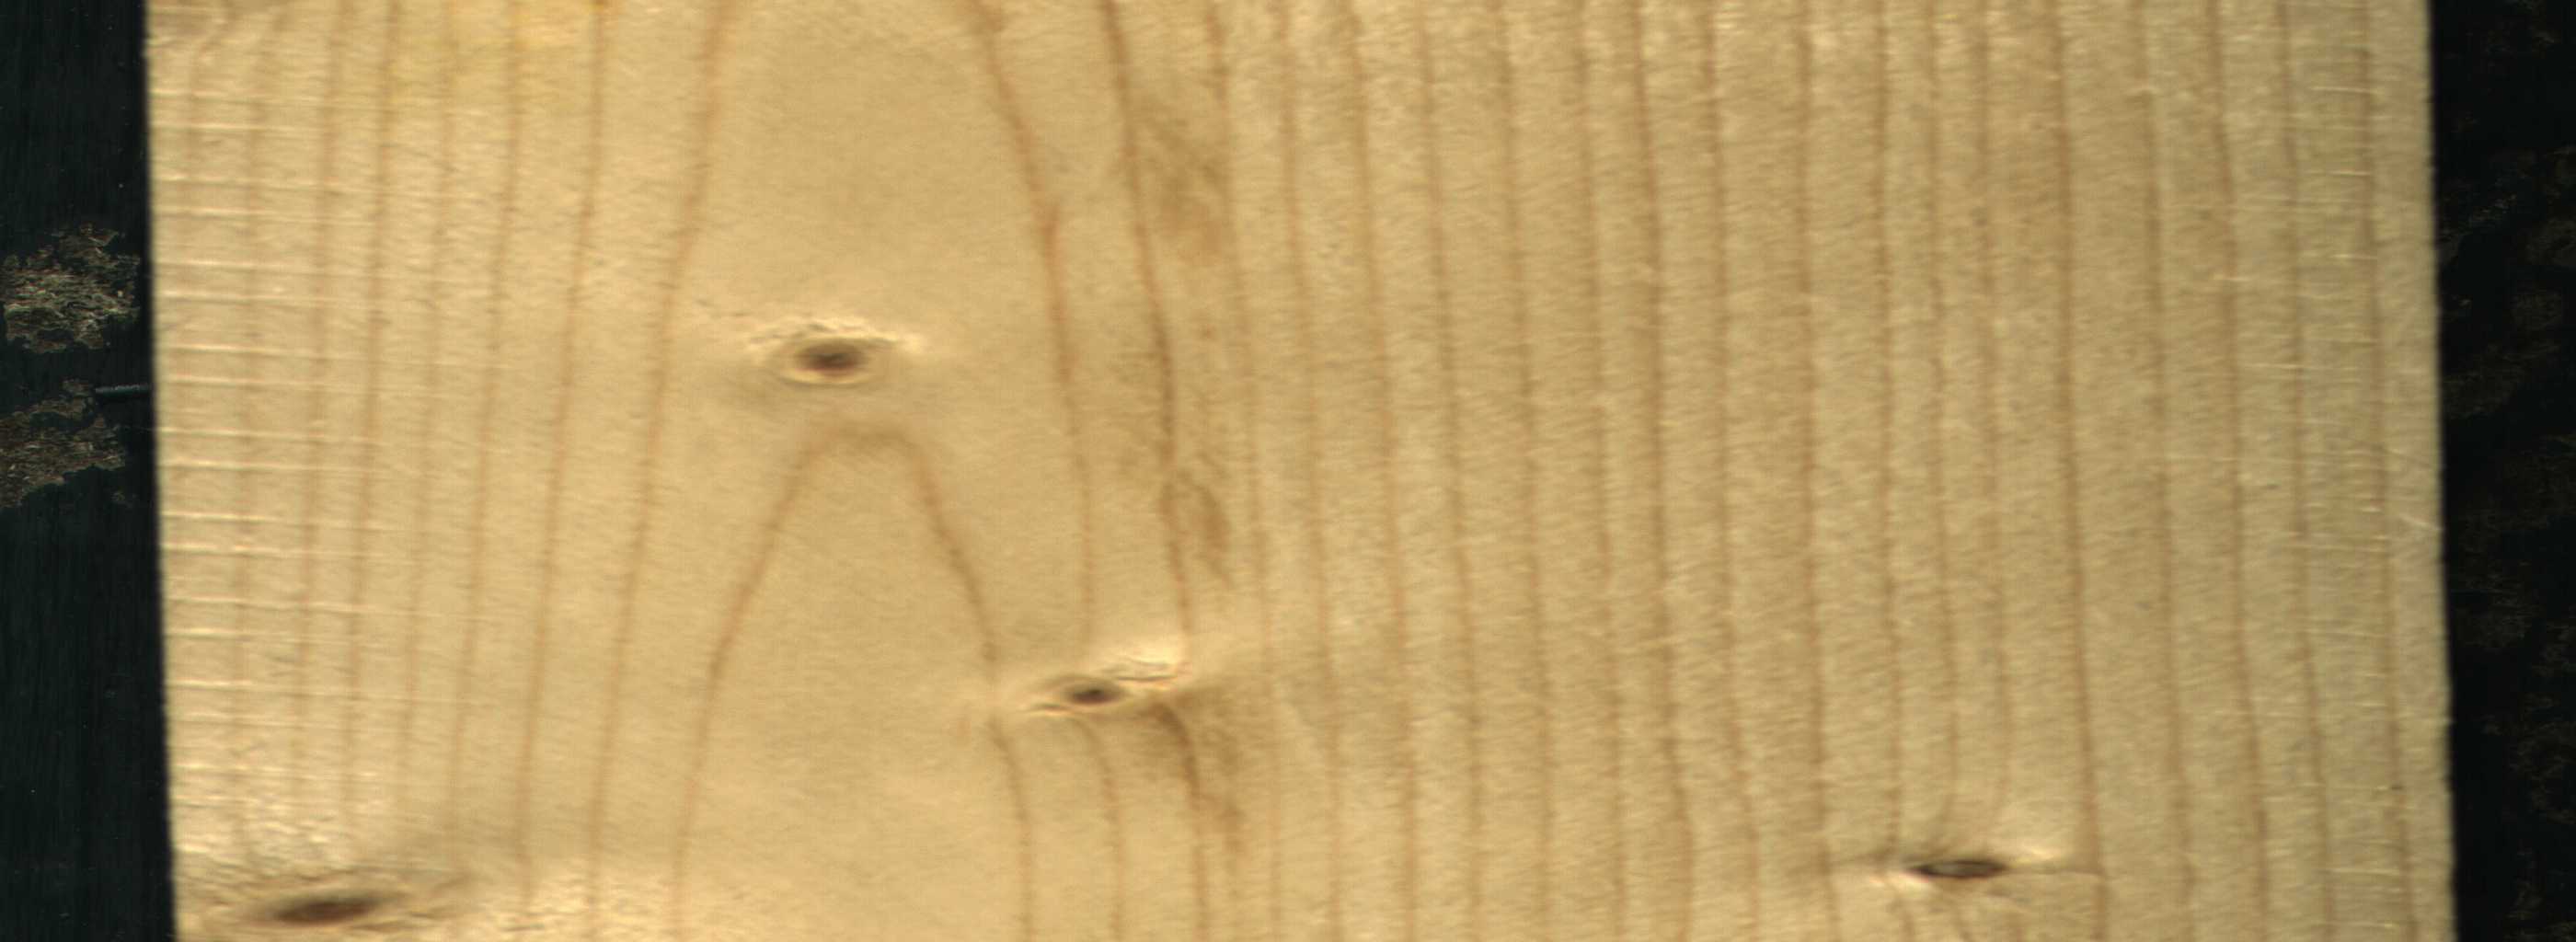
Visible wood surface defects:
Live_Knot
Live_Knot
Live_Knot
Live_Knot